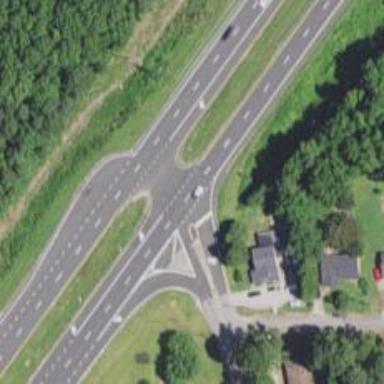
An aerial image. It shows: Trunk highway.